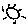
Label: sun